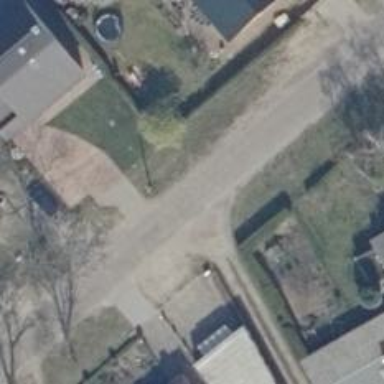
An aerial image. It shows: Residential road with no sidewalk.